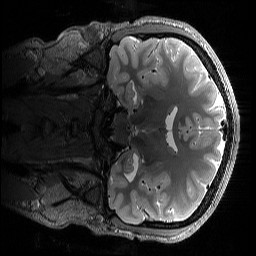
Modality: T2w
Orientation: coronal
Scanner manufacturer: siemens
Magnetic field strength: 3 T
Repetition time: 3.2 s
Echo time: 0.565 s